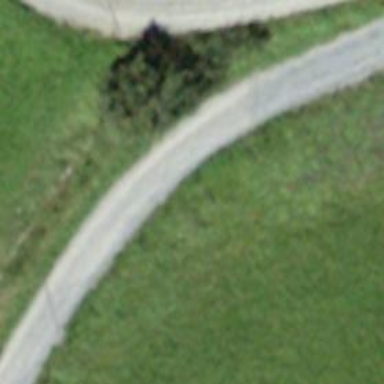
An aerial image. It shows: Track with grade3 tracktype.